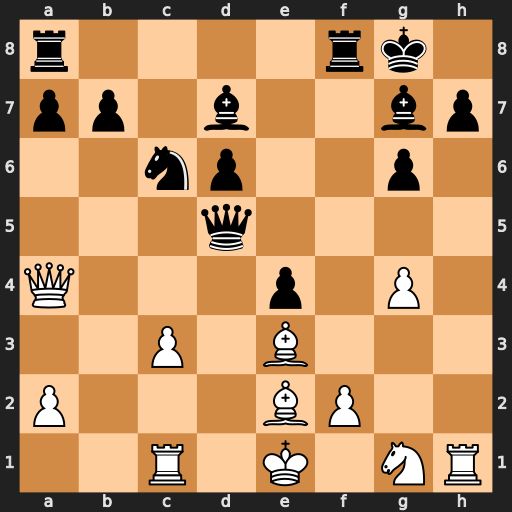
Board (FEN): r4rk1/pp1b2bp/2np2p1/3q4/Q3p1P1/2P1B3/P3BP2/2R1K1NR
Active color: w
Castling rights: K
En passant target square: -
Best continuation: Bc4 Qxc4 Qxc4+